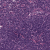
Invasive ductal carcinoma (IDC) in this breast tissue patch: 0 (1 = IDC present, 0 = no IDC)